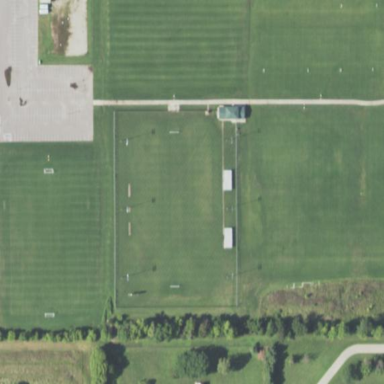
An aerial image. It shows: Sports center designed for soccer activities.